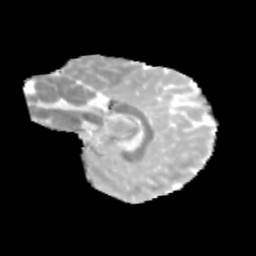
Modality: MD
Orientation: sagittal
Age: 10
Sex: male
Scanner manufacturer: siemens
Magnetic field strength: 3 T
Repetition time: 3.8 s
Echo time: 0.07 s